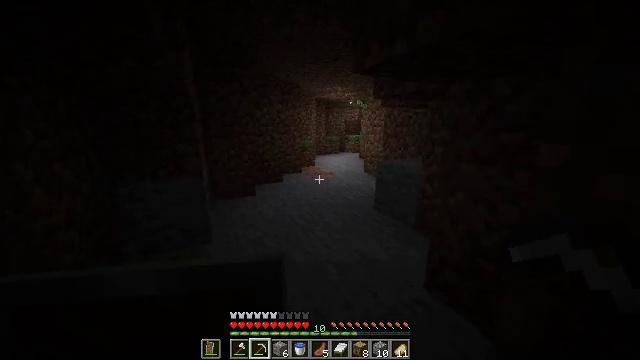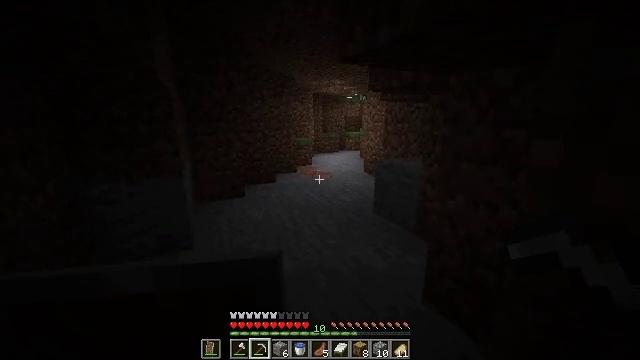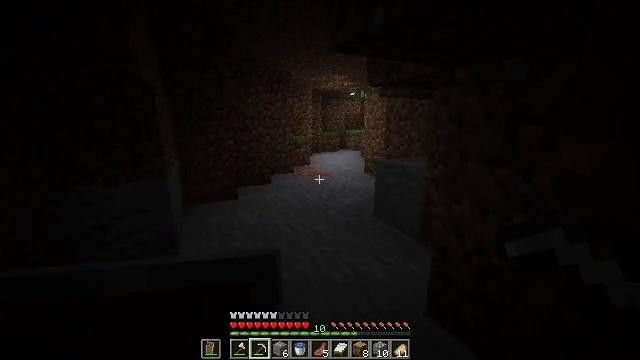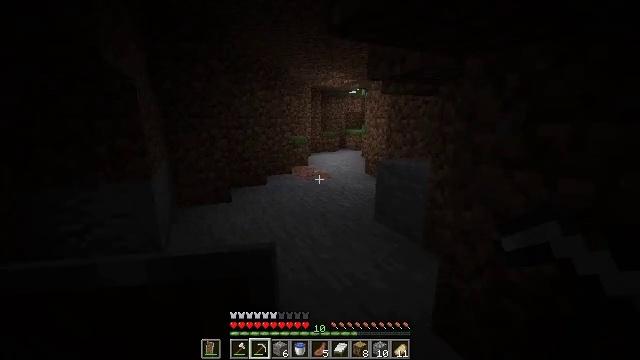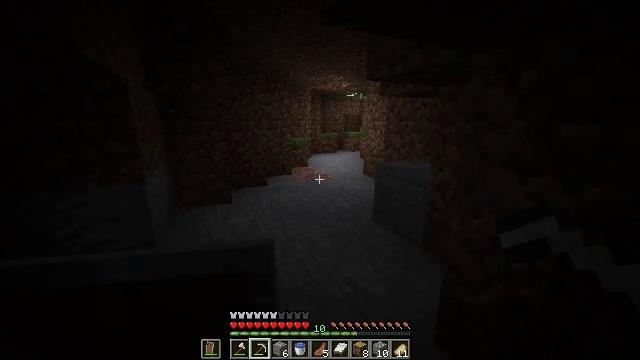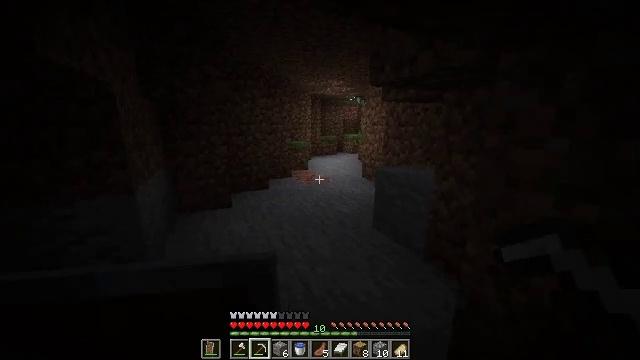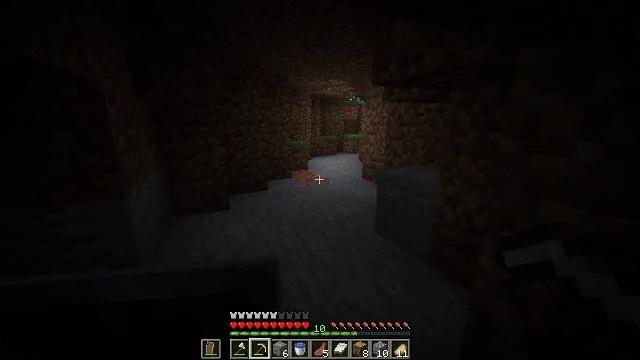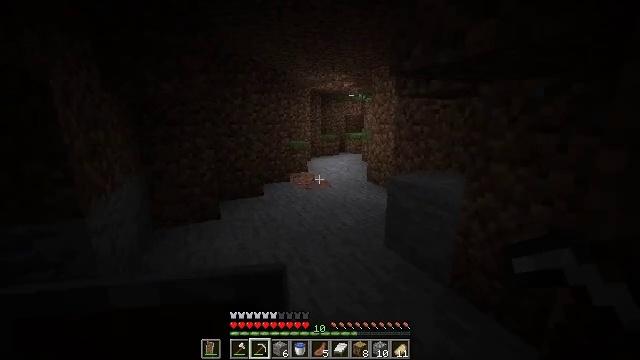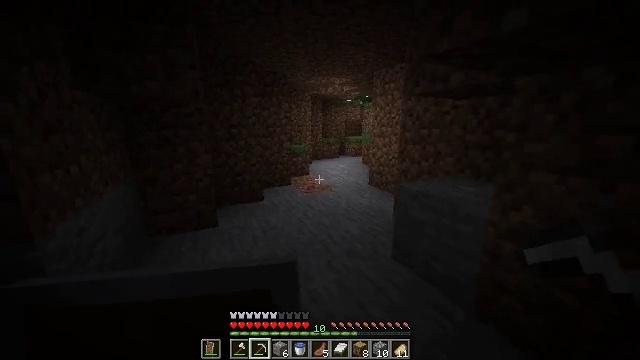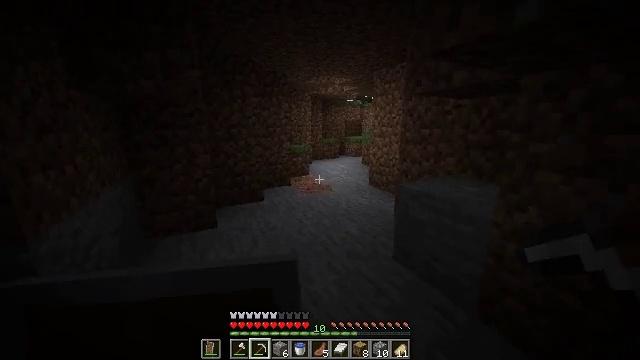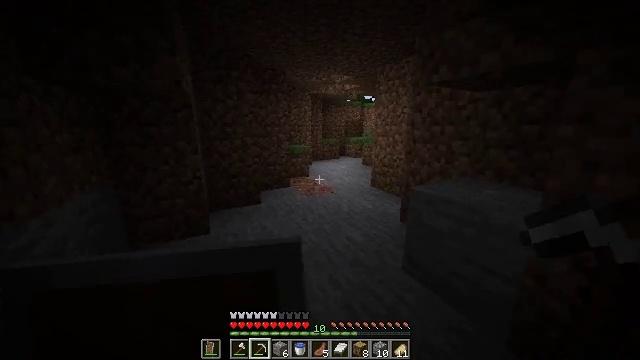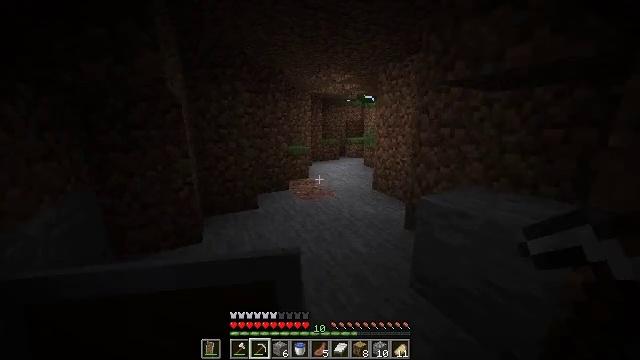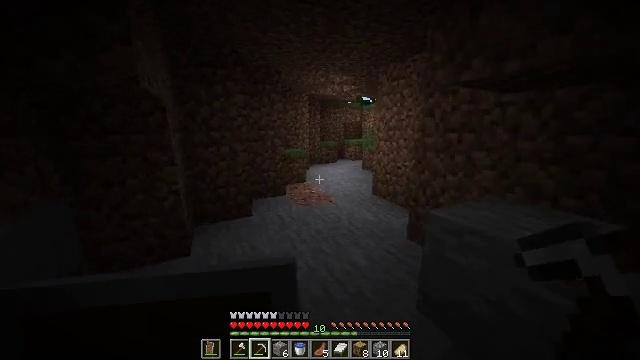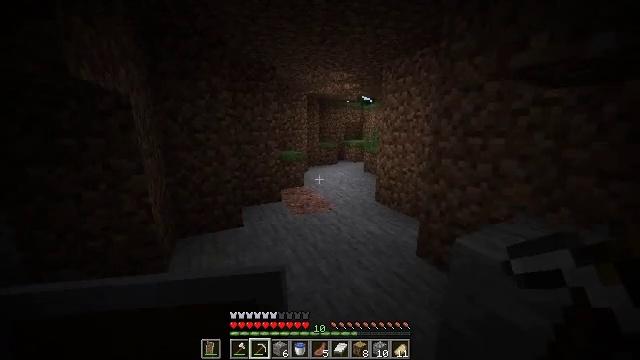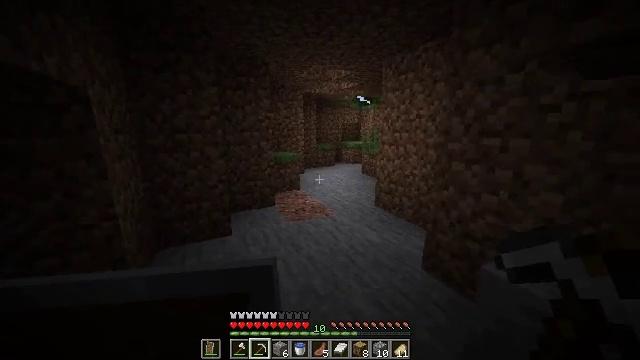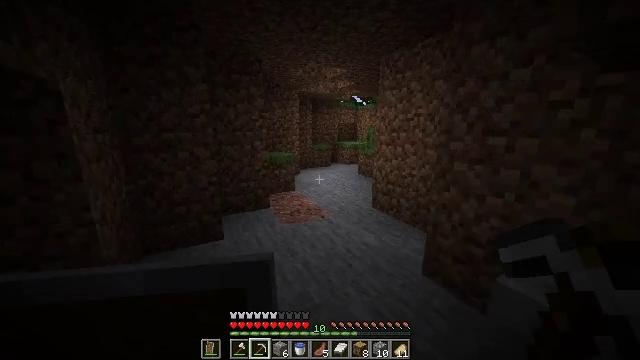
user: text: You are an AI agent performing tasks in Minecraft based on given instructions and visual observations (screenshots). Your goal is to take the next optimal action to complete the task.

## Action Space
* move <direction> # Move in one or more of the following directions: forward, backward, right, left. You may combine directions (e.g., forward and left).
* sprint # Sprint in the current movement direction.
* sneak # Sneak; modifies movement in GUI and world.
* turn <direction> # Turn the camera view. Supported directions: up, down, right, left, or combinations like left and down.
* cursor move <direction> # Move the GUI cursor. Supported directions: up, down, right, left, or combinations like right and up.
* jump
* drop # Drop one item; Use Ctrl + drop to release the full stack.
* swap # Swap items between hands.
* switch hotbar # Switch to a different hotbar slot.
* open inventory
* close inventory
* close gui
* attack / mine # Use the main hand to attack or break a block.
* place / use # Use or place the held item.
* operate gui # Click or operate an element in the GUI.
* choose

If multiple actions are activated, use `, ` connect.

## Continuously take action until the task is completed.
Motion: motion action
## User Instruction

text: Remove iron ore from the inventory.
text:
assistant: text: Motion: move forward, sprint
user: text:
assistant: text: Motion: move forward, sprint
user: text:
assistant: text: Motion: move forward, sprint
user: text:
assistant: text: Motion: move forward, sprint
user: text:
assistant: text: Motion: move forward, sprint
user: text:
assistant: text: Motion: move forward, sprint
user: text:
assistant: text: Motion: move forward, sprint
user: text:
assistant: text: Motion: move forward, sprint
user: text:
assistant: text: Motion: move forward, sprint
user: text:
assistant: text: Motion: move forward, sprint
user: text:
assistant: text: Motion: move forward, sprint
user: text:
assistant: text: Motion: move forward, sprint
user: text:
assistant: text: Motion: move forward, sprint
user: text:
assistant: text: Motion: move forward, sprint
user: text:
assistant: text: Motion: move forward, sprint, turn right
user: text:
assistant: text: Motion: move forward, sprint
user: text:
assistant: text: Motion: move forward, sprint
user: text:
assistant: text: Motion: move forward, sprint
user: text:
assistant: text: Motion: move forward, sprint
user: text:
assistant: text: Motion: move forward, sprint
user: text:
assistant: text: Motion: move forward, sprint
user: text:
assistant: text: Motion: move forward, sprint
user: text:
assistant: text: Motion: move forward, sprint
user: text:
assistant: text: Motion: move forward, sprint
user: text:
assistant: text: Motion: move forward, sprint
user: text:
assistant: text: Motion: move forward, sprint
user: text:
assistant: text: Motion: move forward, sprint
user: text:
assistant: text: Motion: move forward, sprint
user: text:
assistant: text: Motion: move forward, sprint
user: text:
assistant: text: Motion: move forward, sprint, turn right